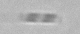
Label: Bacillariophyceae